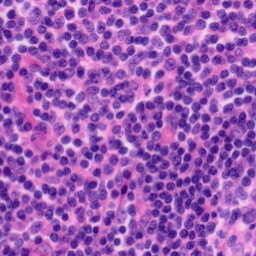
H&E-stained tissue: Tonsil